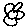
Label: flower